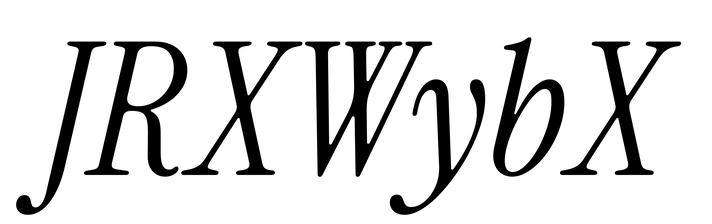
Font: InstrumentSerif-Italic